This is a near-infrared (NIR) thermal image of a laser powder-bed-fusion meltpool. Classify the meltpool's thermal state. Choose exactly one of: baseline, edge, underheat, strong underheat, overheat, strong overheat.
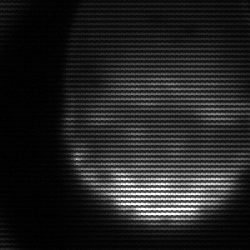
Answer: edge